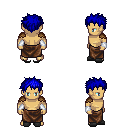
a pixel art fantasy rpg character, male body template, human, tanned skin, leather shoulder armor, robe skirt, blue bedhead hairstyle, white cloth bracers, gray slippers, four views (front, back, left, right), 2x2 character sprite sheet, small pixel art, hard edges, no anti-aliasing